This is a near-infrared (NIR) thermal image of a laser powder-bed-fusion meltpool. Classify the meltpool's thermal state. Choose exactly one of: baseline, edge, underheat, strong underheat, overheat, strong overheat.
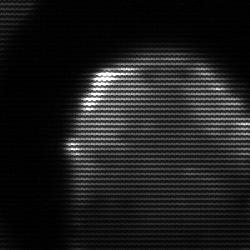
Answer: edge